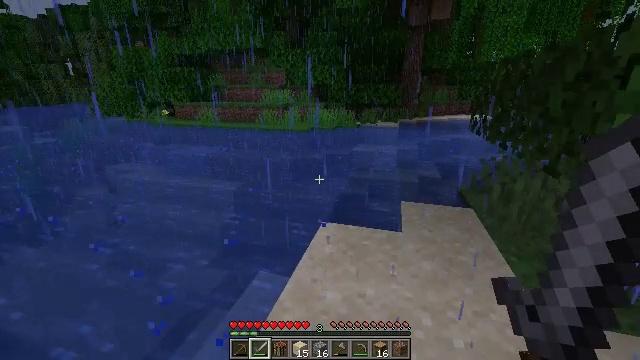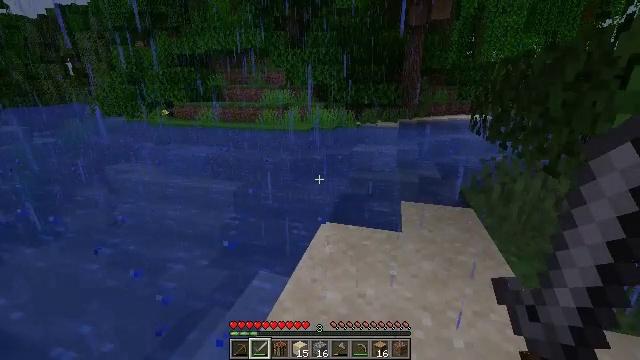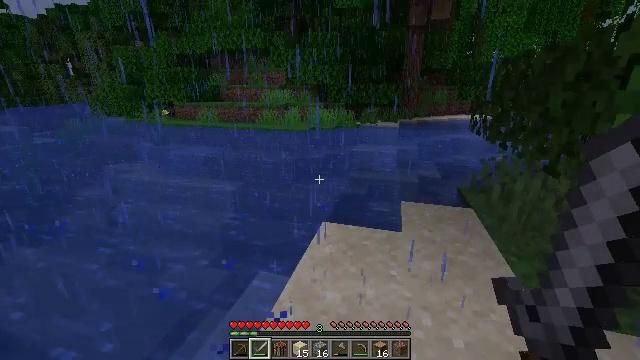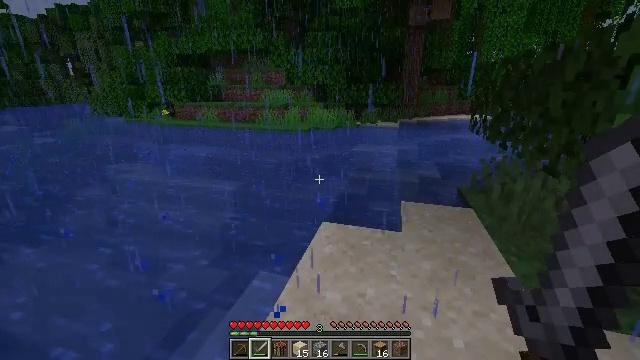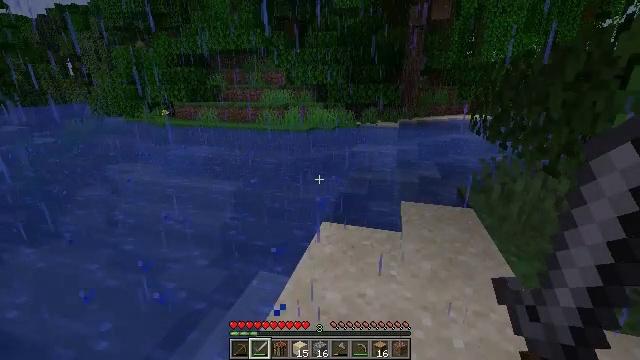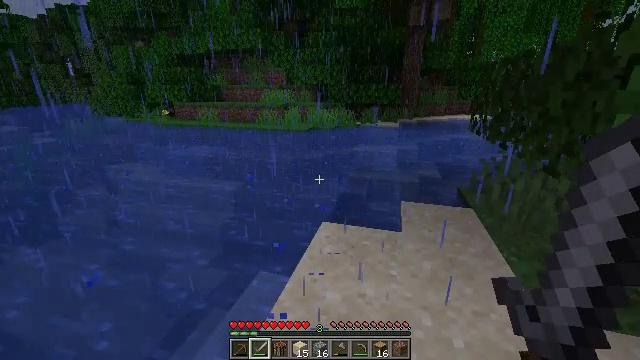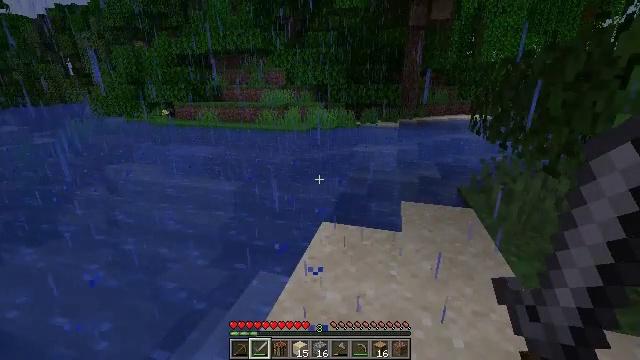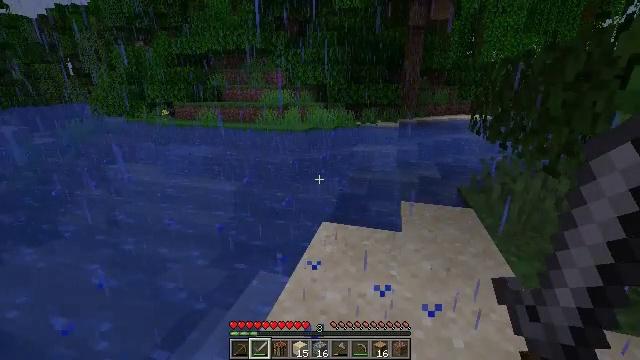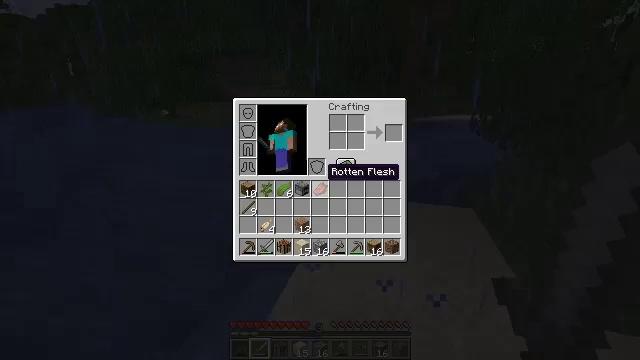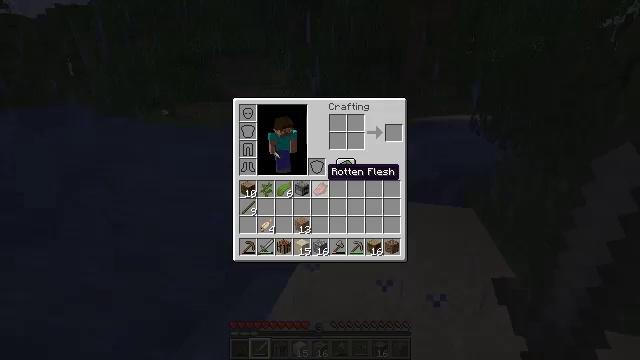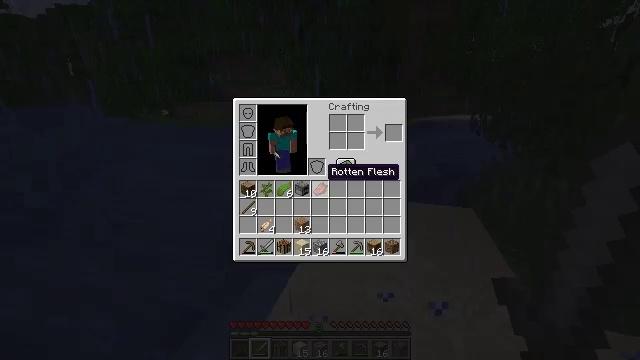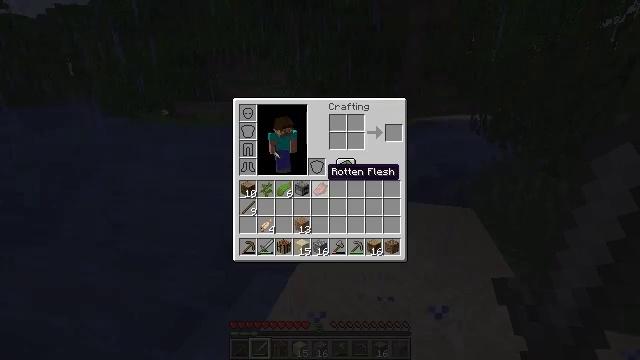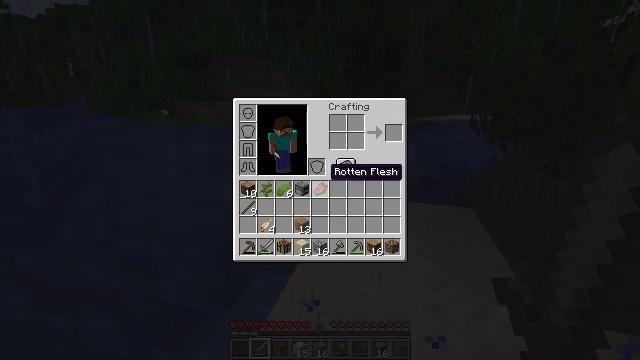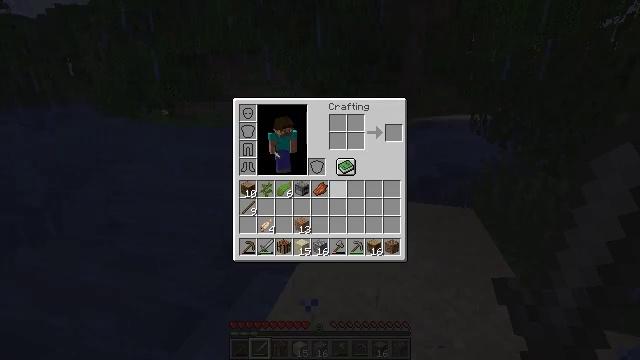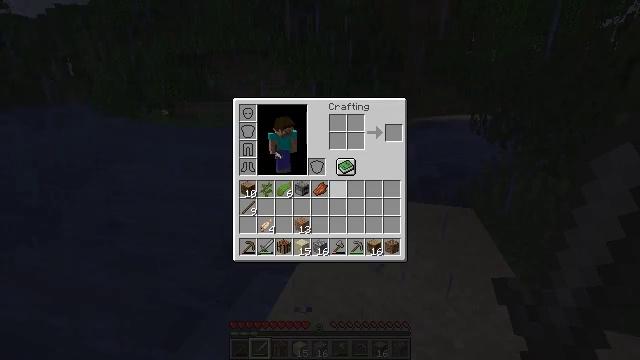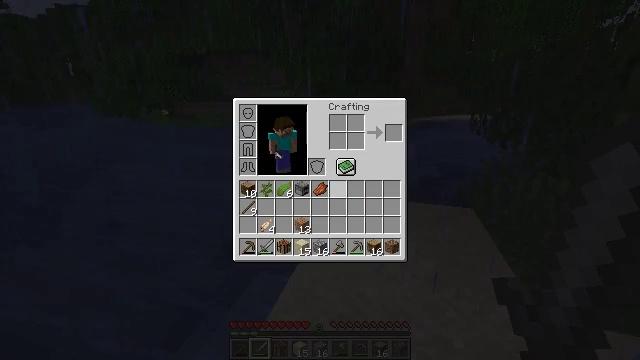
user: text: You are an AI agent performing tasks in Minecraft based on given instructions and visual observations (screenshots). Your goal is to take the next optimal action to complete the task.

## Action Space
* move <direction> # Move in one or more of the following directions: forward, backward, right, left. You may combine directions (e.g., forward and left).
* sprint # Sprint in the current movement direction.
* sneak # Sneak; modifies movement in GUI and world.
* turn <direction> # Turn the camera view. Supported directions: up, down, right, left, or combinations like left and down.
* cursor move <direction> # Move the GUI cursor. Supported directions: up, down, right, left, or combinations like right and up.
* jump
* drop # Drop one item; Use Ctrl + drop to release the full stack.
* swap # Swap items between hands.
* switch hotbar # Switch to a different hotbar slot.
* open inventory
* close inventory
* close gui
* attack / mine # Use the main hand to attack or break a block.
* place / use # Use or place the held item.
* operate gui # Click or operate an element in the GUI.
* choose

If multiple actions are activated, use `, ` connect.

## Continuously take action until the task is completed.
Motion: motion action
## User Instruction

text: Harvest vines off the surface.
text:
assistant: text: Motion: no_op
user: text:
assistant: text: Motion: no_op
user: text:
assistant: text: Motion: no_op
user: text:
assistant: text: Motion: no_op
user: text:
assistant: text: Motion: no_op
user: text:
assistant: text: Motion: no_op
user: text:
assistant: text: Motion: no_op
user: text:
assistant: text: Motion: open inventory
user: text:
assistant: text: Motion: open inventory
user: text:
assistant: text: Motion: open inventory
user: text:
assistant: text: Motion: no_op
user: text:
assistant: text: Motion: no_op
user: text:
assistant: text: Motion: cursor move right
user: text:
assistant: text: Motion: no_op
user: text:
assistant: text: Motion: no_op
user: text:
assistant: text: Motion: no_op
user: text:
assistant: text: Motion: no_op
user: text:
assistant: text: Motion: no_op
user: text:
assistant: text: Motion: no_op
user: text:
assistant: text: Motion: no_op
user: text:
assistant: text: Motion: no_op
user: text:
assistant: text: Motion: no_op
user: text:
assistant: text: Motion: no_op
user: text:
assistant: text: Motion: no_op
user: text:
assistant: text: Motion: no_op
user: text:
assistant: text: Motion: no_op
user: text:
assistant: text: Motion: no_op
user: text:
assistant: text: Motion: no_op
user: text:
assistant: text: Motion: no_op
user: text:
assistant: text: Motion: cursor move left and down